I will show an image sequence of human cooking. I have annotated the images with numbered circles. Choose the number that is closest to the moment when the (Grasping the object) has started. You are a five-time world champion in this game. Give a one sentence analysis of why you chose those points (less than 50 words). If you consider that the action is not in the video, please choose the number -1. Provide your answer at the end in a json file of this format: {"points": []}
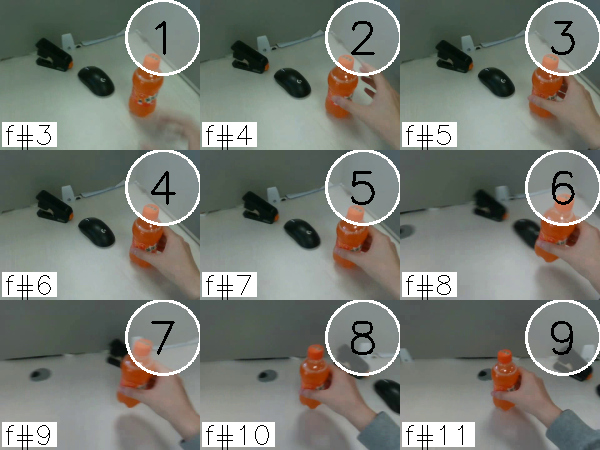
Frame 4 shows the clearest moment of hand-object contact.
{"points": [4]}